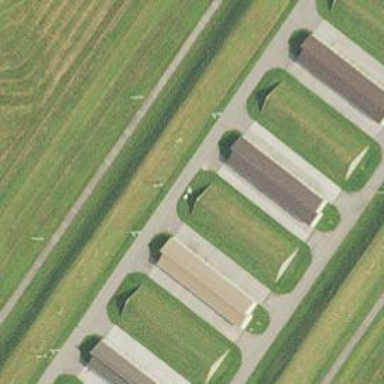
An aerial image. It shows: Military bunker for protection and defense.